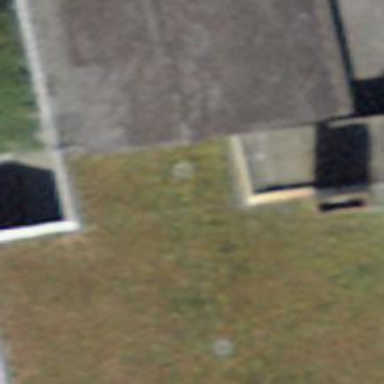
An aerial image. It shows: School.